Interaction volume radius: 10 \u00c5
Interaction volume height: 15 \u00c5
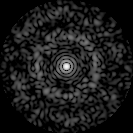
Disorder parameter: 0.8373